Field crop: maize
Growth stage: 2
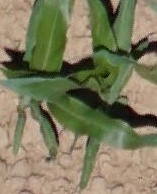
Species: maize